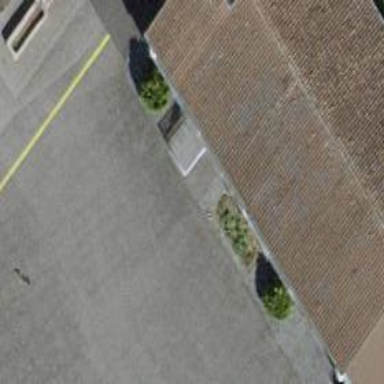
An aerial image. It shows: Bicycle parking area with stands available.